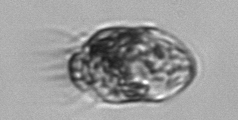
Label: Strombidium_morphotype1